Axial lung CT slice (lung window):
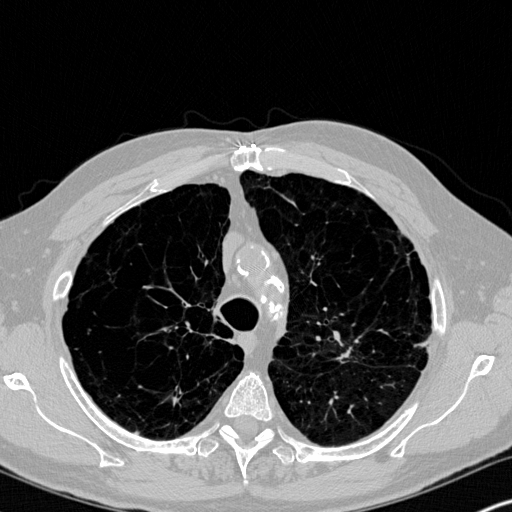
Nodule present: no